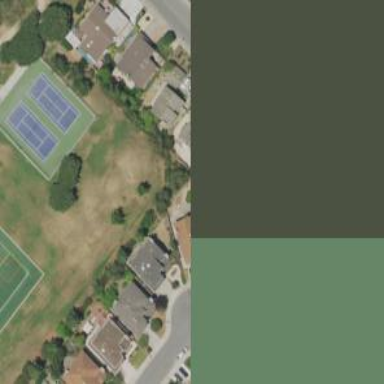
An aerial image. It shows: Recreation ground.